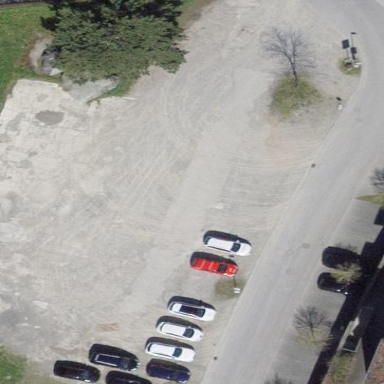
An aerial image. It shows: Parking area with unpaved surface.